Aerial crown-view tile of a tropical tree (Barro Colorado Island, Panama), acquired 20250915:
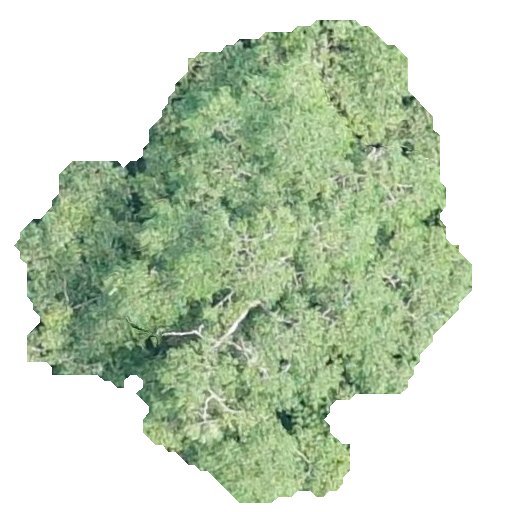
Species: Chrysophyllum cainito
GBIF accepted scientific name: Chrysophyllum cainito
Crown area: 201.037 m²